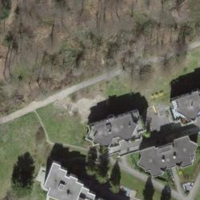
EUNIS habitat code: 54
Species observed at this site:
Prunus padus
Ajuga reptans
Filipendula ulmaria